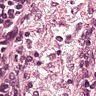
Metastatic tissue present: no